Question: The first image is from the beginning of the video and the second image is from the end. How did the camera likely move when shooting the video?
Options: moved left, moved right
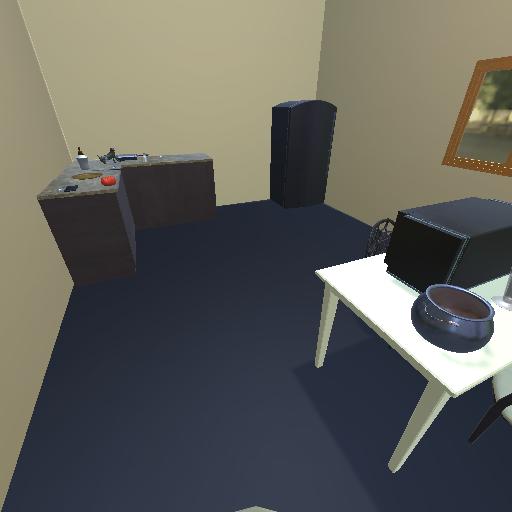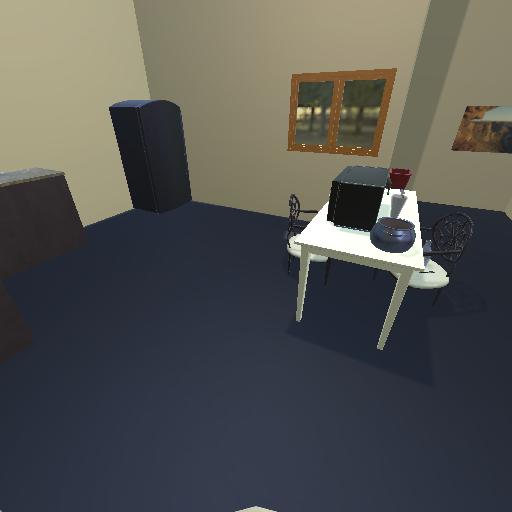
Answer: moved left